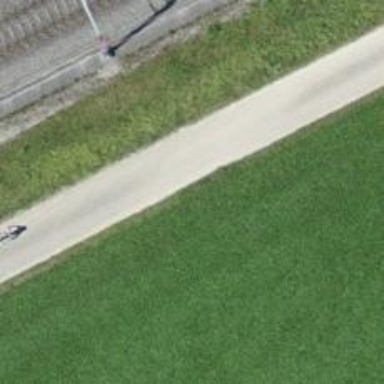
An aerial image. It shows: Paved service road with grade1 tracktype.